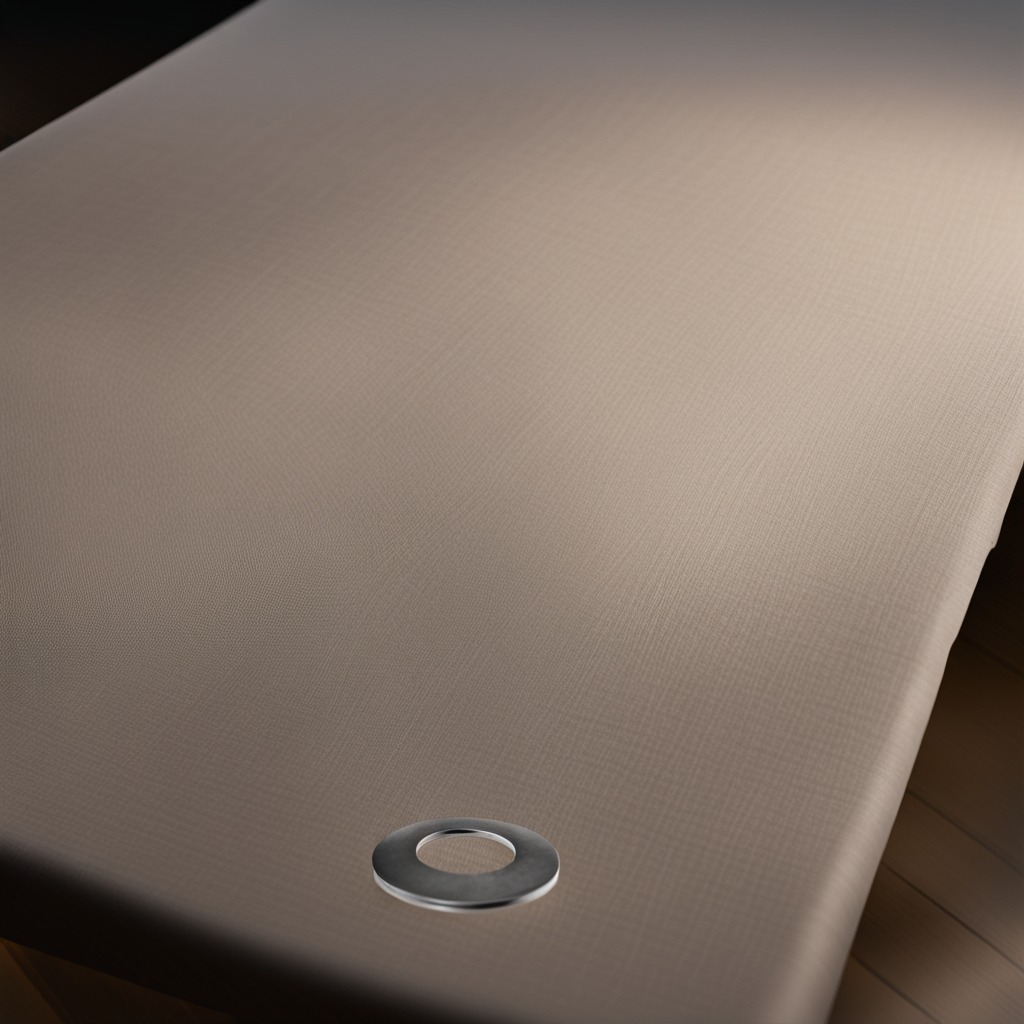
A flat metal washer lies on the wooden table.